Field crop: maize
Growth stage: 2
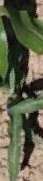
Species: maize